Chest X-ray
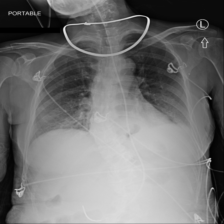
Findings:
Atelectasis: negative
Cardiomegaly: negative
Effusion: positive
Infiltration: negative
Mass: negative
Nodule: negative
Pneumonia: negative
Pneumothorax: negative
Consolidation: negative
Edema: negative
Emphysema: negative
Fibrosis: negative
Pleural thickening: negative
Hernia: positive